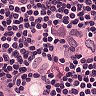
Metastatic tissue present: yes